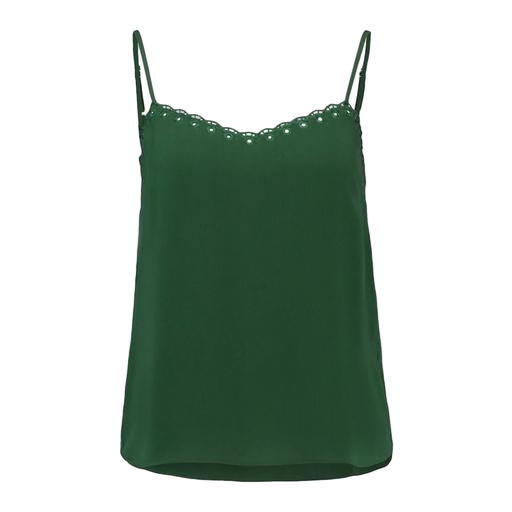
green women's cami, green camisole top, green cami, white background